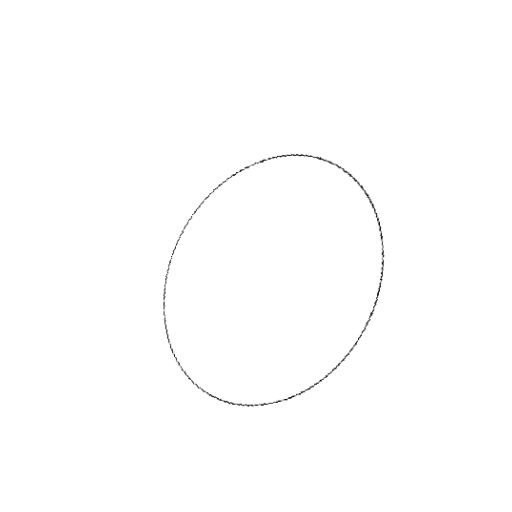
Crossing number: 0